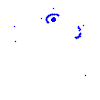
Particle: kaon